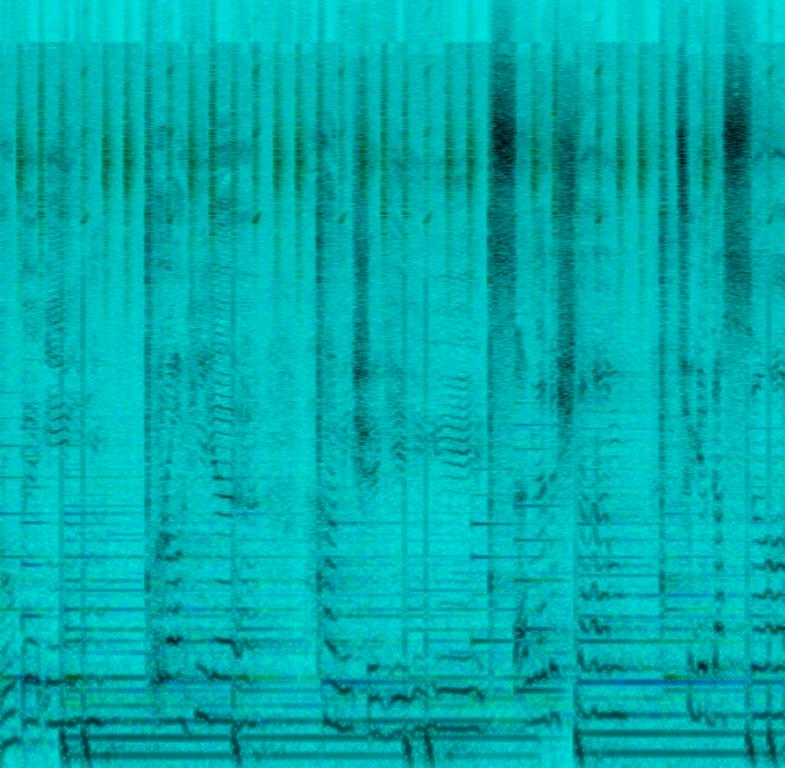
The low quality recording features a passionate male vocal singing over mellow piano chords, shimmering hi hats, snappy rimshots, punchy kick and soft bass. It sounds emotional, passionate and heartfelt.